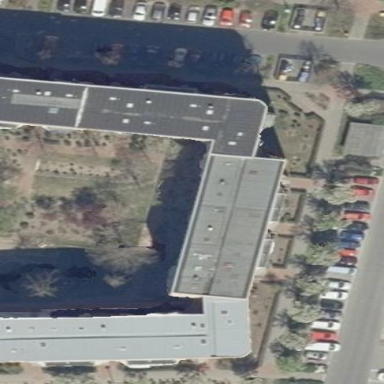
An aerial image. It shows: Flat-roofed apartment building.